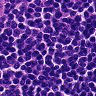
Metastatic tissue present: no